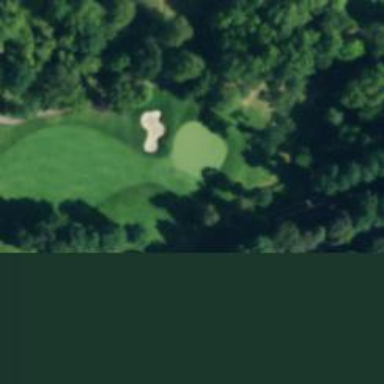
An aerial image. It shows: Golf hole.